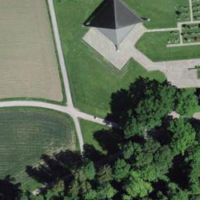
EUNIS habitat code: 55
Species observed at this site:
Euonymus europaeus